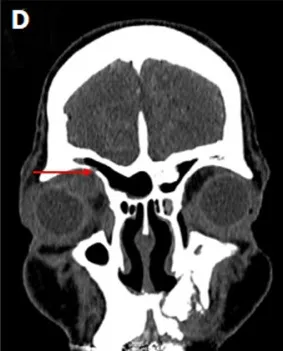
Coronal CT scan showing a superomedial orbital mass with restricted diffusion, and trace of fluid tracking to the frontal sinus (red arrow).
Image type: radiology (ct)